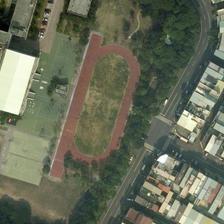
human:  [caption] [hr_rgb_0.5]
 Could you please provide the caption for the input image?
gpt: a playground surrounded by many green plants and buildings is next to a road .

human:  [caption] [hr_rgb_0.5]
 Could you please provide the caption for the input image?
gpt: many buildings and some green trees are around a playground .

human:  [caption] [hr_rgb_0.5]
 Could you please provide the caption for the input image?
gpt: the playground is set in an open sapce which is behind the thick wood in the corner of the road .

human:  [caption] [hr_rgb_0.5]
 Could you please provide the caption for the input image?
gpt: a playground is surrounded by some green trees and many buildings .

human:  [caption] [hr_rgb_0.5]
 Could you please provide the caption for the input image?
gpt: a playground surrounded by many green plants and buildings is next to a road .